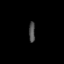
Tissue: prostate
Cell type: Myeloid cells
Senescence score: 0.3453
Nuclear area (px): 122
Mean DAPI intensity: 78.328